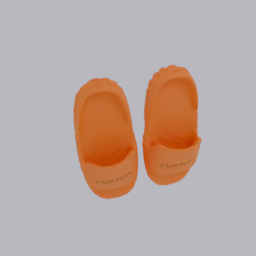
Label: people